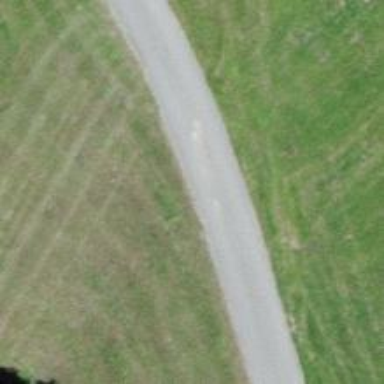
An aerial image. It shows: Paved track with grade1 tracktype.